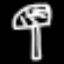
Label: mushroom